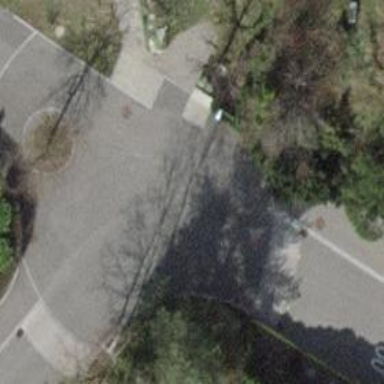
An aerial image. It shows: Table-style traffic calming feature.